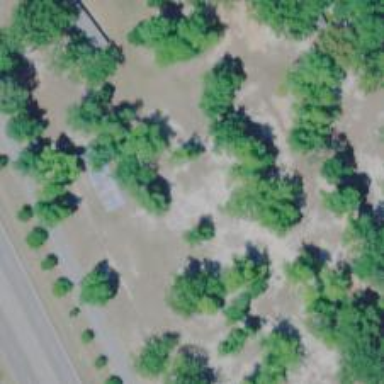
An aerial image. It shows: Disc golf tee area.